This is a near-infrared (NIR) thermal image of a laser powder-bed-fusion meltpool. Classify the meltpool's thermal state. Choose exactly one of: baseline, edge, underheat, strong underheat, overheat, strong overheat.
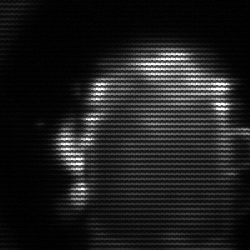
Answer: baseline